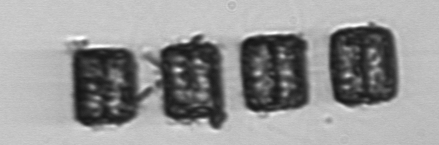
Label: Thalassiosira